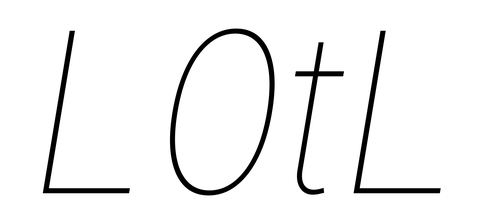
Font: Inter-Italic_Thin_Italic